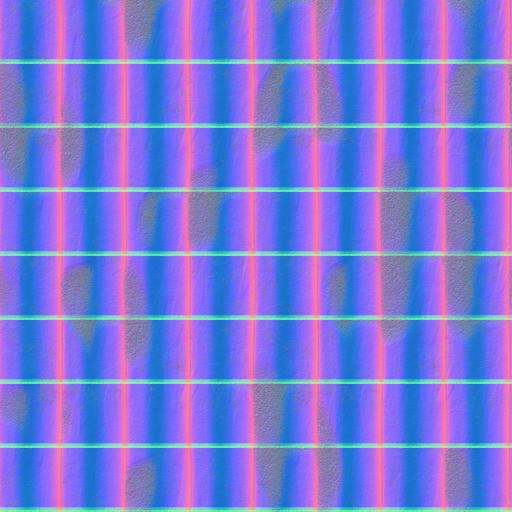
grey modern roofing tiles tiled white